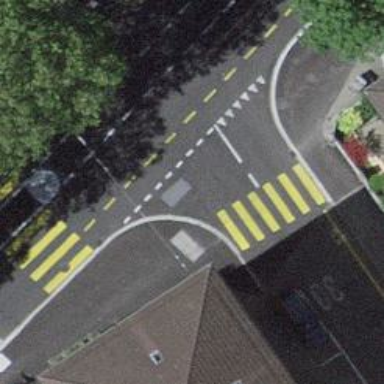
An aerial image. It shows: Kerb serving as barrier.